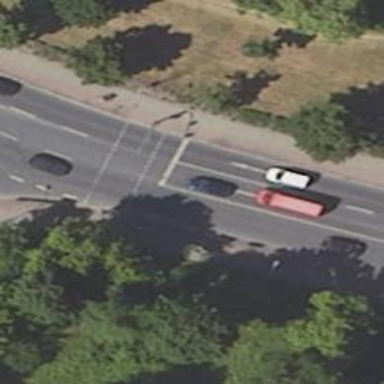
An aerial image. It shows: Road with traffic signals controlling the flow of traffic.